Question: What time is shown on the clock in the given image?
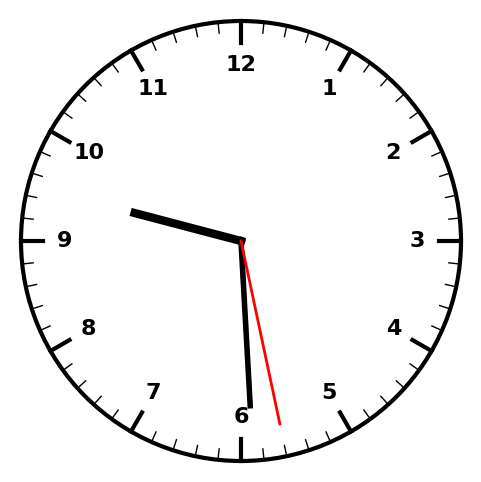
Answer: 09:29:28